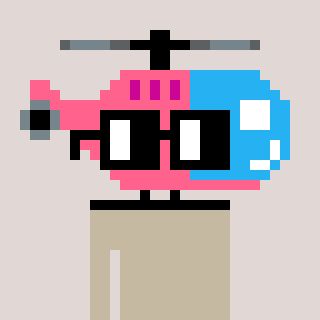
a pixel art character with square black glasses, a helicopter-shaped head and a bege-colored body on a warm background